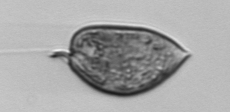
Label: Prorocentrum_micans